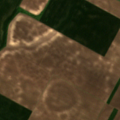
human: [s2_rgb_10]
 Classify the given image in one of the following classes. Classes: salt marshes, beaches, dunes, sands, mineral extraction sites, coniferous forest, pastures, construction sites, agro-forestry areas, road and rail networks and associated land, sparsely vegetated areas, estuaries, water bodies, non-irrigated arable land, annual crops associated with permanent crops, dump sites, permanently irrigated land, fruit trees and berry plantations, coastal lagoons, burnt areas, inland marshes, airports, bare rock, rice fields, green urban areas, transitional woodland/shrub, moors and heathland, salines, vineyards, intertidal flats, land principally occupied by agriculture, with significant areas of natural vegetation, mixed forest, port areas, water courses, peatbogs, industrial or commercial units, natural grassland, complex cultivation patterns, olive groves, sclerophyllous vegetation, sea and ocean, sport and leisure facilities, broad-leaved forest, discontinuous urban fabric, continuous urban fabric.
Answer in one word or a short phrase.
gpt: non-irrigated arable land